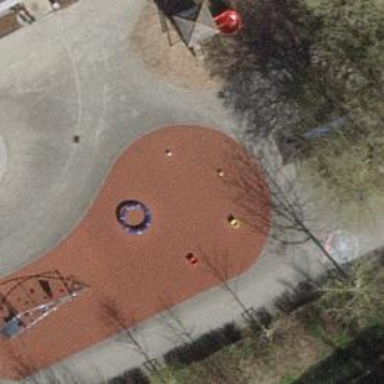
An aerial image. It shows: Playground area for leisure land.